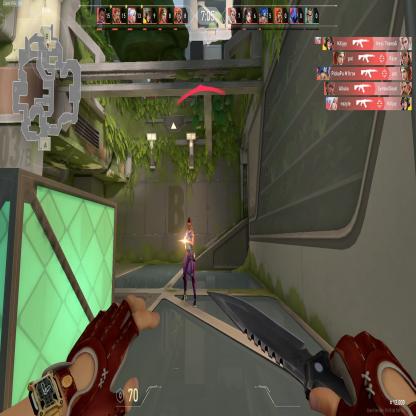
Label: enemy